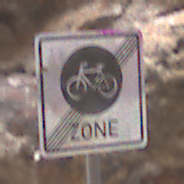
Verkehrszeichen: EndeFahrradzone
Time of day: Midday
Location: Outdoor (Urban)
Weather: PartlyCloudy
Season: NotSpecified
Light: Natural